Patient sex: M
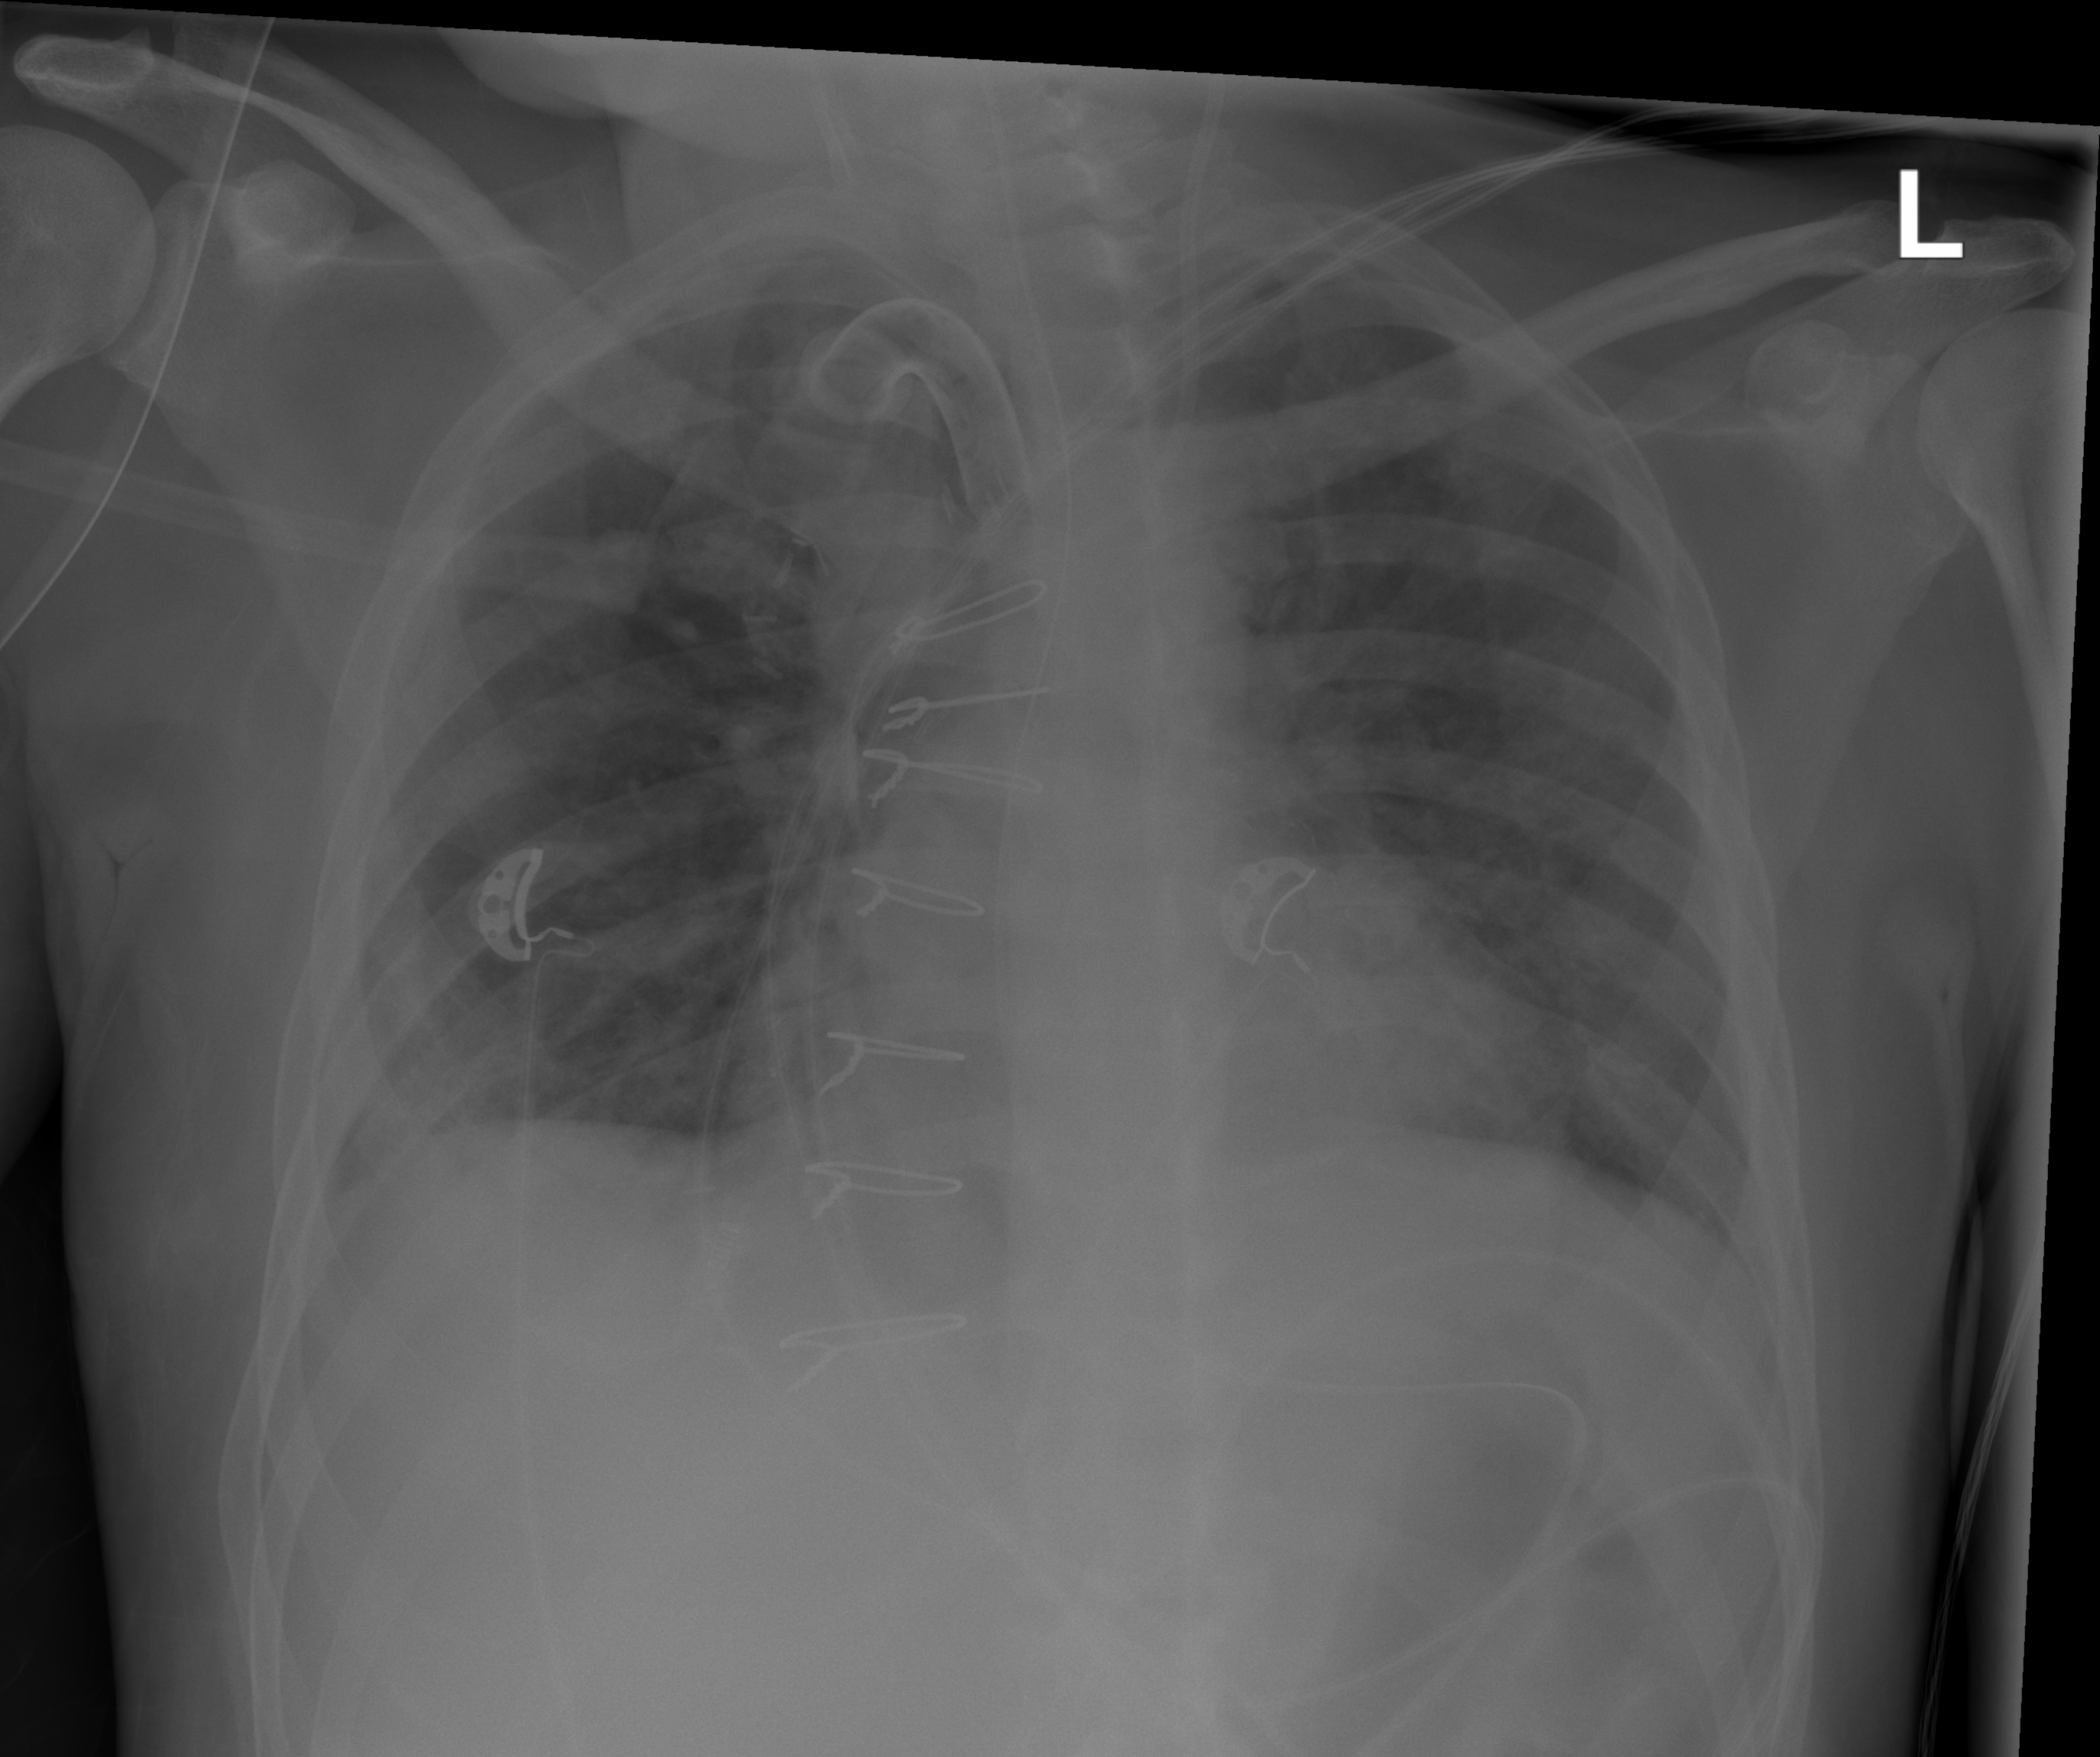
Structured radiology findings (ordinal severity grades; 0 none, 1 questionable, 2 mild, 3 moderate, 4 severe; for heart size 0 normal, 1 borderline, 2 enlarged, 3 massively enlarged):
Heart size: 2
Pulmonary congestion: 2
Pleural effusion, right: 2
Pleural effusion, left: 0
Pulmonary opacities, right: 2
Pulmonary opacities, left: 2
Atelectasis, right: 2
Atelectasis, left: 2